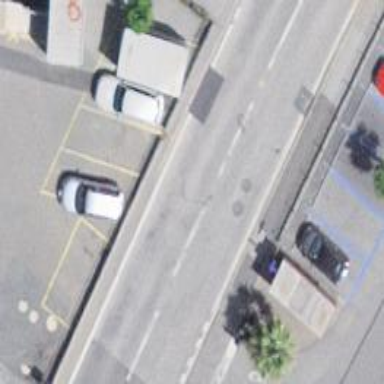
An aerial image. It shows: Bus stop with platform for public transport.